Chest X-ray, PA view. Patient: 46 years old, sex F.
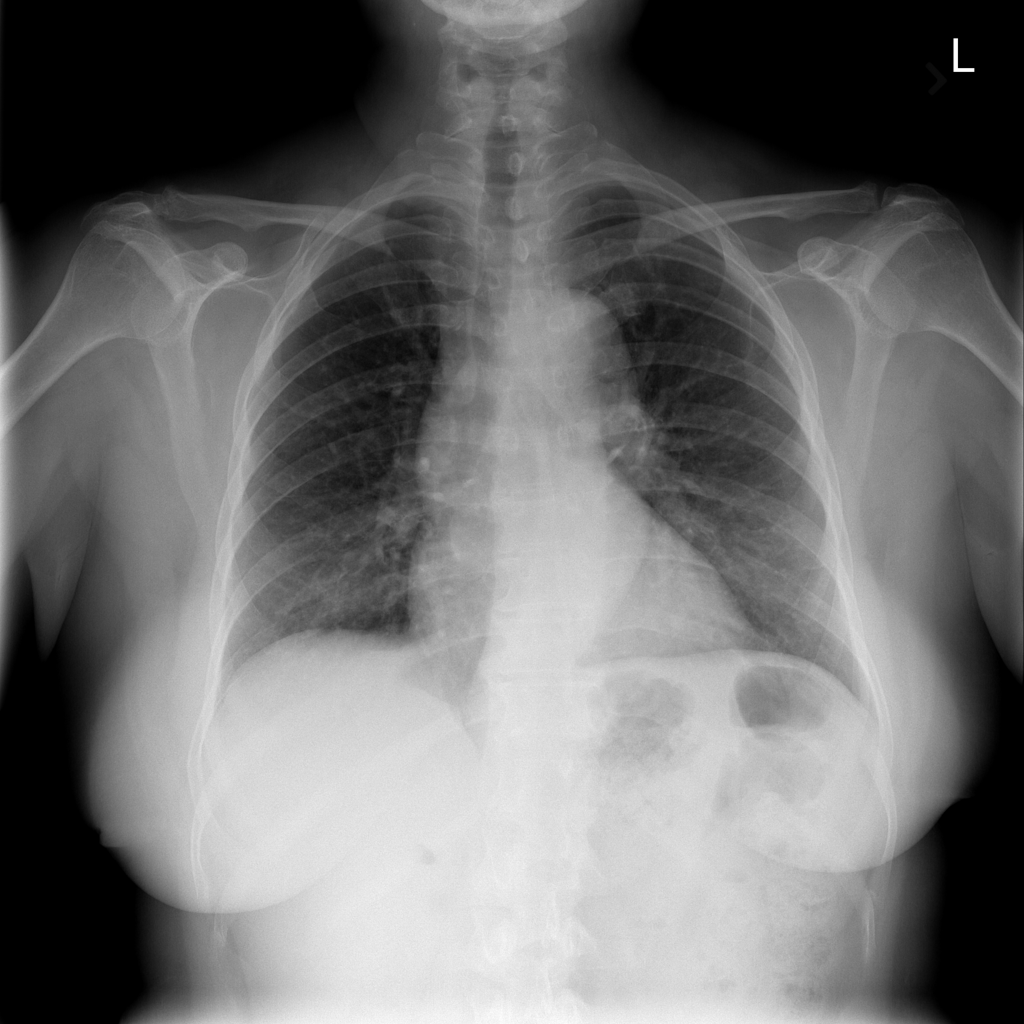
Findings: No Finding